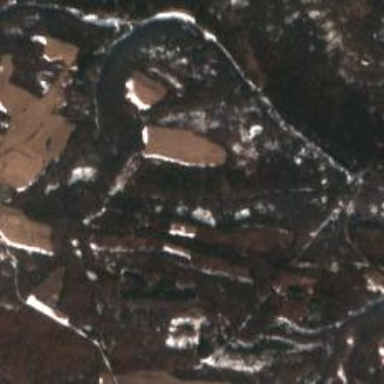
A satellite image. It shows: Ravine in the valley.